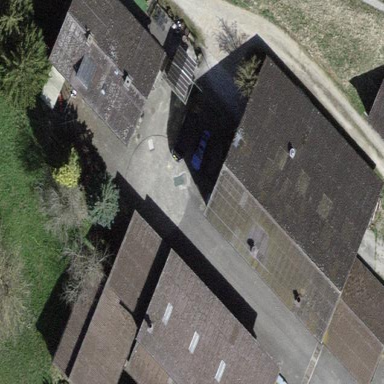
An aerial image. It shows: Farmyard area.